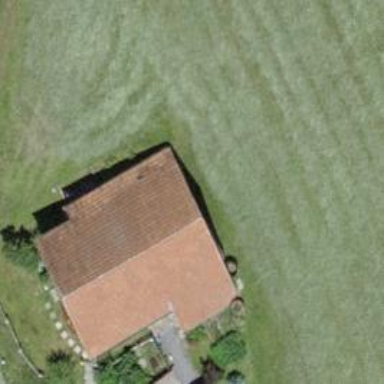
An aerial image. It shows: Rural barn.